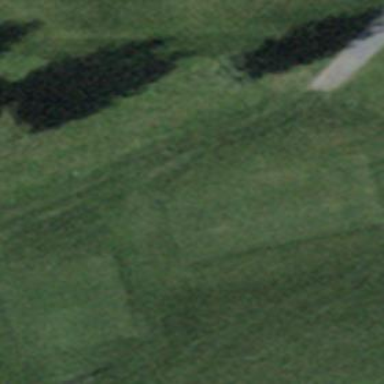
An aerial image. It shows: Golf tee on grassy land.